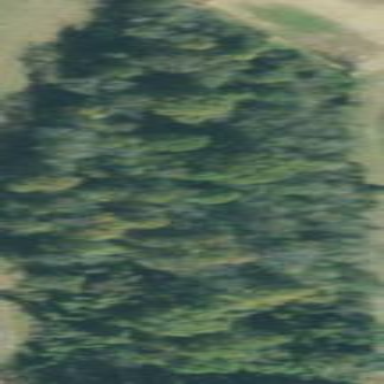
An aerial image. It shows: Forest area.